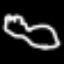
Label: frog